Interaction volume radius: 5 \u00c5
Interaction volume height: 10 \u00c5
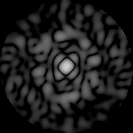
Disorder parameter: 0.8587